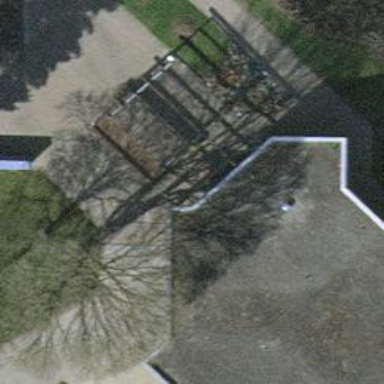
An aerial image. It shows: Kiosk.